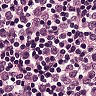
Metastatic tissue present: yes